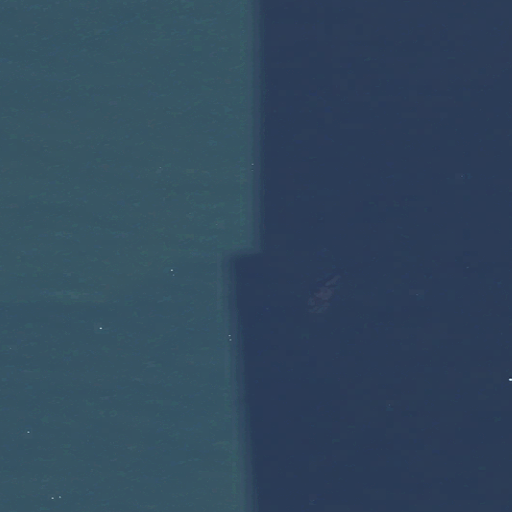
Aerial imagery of bar in Maine named McIntosh Ledge containing only open water